Question: So.. I know a little bit of programming but my skills are limited. Today I'm trying to make a simple query to get the health personal working at the hospital I currently work in between the dates I choose.
I want to have 4 input dates like

Its in spanish so here is the traduction:
The date inputs are "filters"
'''
Started working >= to this date
Started working <= to this date
Quit the job >= to this date
Quit the job <= to this date
'''
And the 2 selects inputs are the title and specialization degree that personal have. (I need the option that both can be null)
So I can work around this making an SQL query for every possible case like this:
'''
if ($titulo == '0' && $especialidad == '0' && $date1!=null && $date2==null &&
$bdesde==null && $bhasta==null){
$sql_query= "select * from personal where starting_date >= '$date1'" }
elseif ( ... and so on
'''
The database is MySQL.
But I was wondering if there is a way to do what I want with less code.
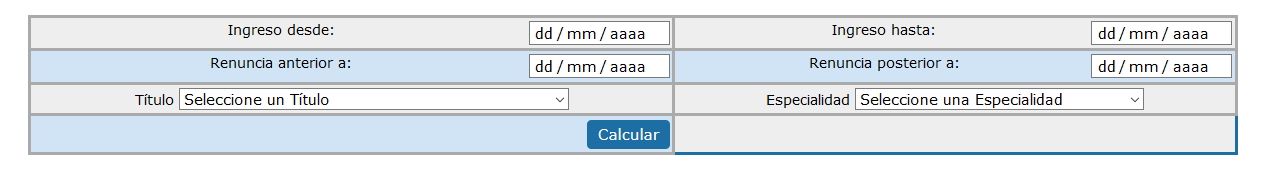
Answer: You could use case expressions and conditional logic:
'''
select *
from personal
where
(:starting_date_after is null or starting_date >= :starting_date_after)
and (:starting_date_before is null or starting_date <= :starting_date_before)
and (:ending_date_after is null or ending_date >= :ending_date_after)
and (:ending_date_before is null or ending_date <= :ending_date_before)
'''
This assumes that your query accepts 4 parameters, which may be 'null' (ie not provided by the user) or set (ie given by the user): parameters ':starting_date_after' and ':starting_date_before' are meant to filter table column 'starting_date', while ':ending_date_after' and ':ending_date_before' apply to 'ending_date'.
Note that you should be using parameterized queries (as shown above) rather than concatenating variables in the query string, to make your code more efficient, and, more importantly, to prevent SQL injection.